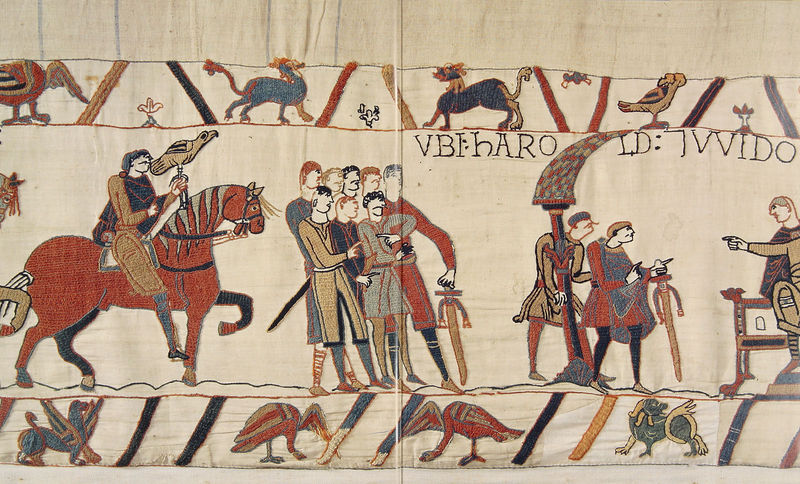
Titel: Teppich von Bayeux
Institution: Bayeux, Städtisches Museum
Schlagwörter: blau, falke, gruppe, kampf, mann, vogel, gelb, menschen, grau, männer, schwarz, rot, malerei, bild, vögel, gewand, stickerei, stoff, pferd, reiter, fahne, krieg, buch, illustration, schwert, schwerter, soldat, armee, löwen, fabelwesen, greif, löwe, textil, drache, standarte